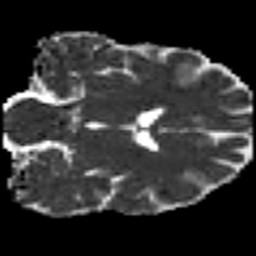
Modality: MD
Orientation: coronal
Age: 42
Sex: male
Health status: ill
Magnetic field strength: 3 T
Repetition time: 9 s
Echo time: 0.093 s